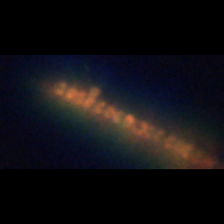
Taxon: Chaetoceros
Group: Diatoms